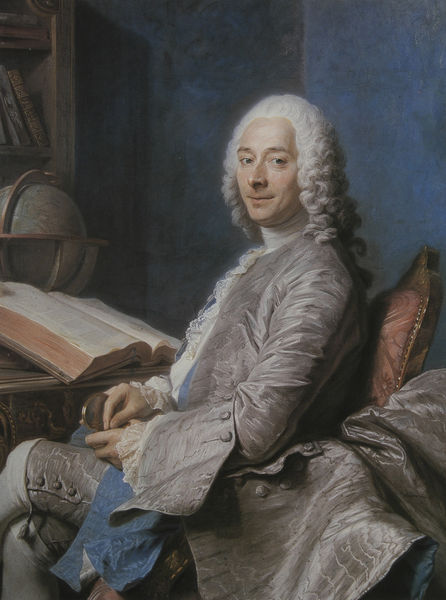
Titel: Louis Duval de L'Epinoy
Künstler: Maurice Quentin de La Tour
Standort: Lisboa
Institution: Museu Calouste Gulbenkian
Schlagwörter: blau, dunkel, gemälde, hand, körper, mann, schatten, weiß, sitzen, braun, elegant, frankreich, grau, hell, hintergrund, holz, kleid, licht, mund, nase, pastell, profil, schwarz, stuhl, tisch, zeichnung, zimmer, ölbild, ausblick, blick, rot, schal, tuch, malerei, rock, anzug, hemd, hose, jacke, regal, wand, augen, barock, bibel, gesicht, inkarnat, kragen, samt, silber, spitze, bild, bildnis, hände, innenraum, portrait, porträt, öl, bach, erde, auge, haare, interieur, mantel, pose, reich, sessel, sitzend, stoff, adel, rokkoko, saum, augenbrauen, england, lippen, locken, rokoko, rosa, scheitel, seide, vornehm, beine, hellblau, perücke, schärpe, adlig, lächeln, bücher, ruhe, schreibtisch, ecke, lehne, haltung, mauer, ausdruck, lehnen, kissen, frack, polster, halstuch, lesen, stuhllehne, socken, strumpf, rüschen, knie, knöpfe, jackett, lächelnd, lachen, strümpfe, buch, druck, lockig, seite, leinwand, manschette, manschetten, heiter, damast, wissenschaftler, grinsen, buhc, erdkugel, bücherregal, buchrücken, seiten, halbprofil, portät, lässig, wach, abgelegt, kniebundhose, bibliothek, lesepult, gelehrter, locker, lupe, gepolstert, aufgeschlagen, globus, drehung, welt, engalnd, perrücke, tabak, frech, weltkugel, gepudert, barrock, übereinander, kniehose, wendung, lebendig, pastelle, weiße haare, gelockt, blauer hintergrund, gelehrt, la tour, barck, stulpe, jace, glatte haut, frac, frnkareich, kobaltbalu, unterbrechung, 18. jahrhundert, rokoko portrait, rosseoau, weltkugel#